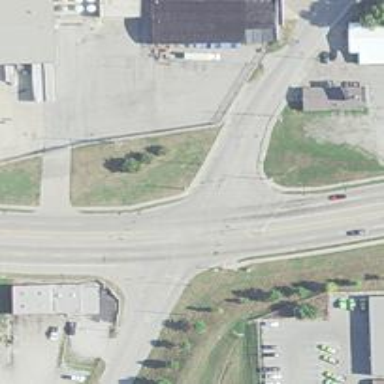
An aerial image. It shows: Crossing road.